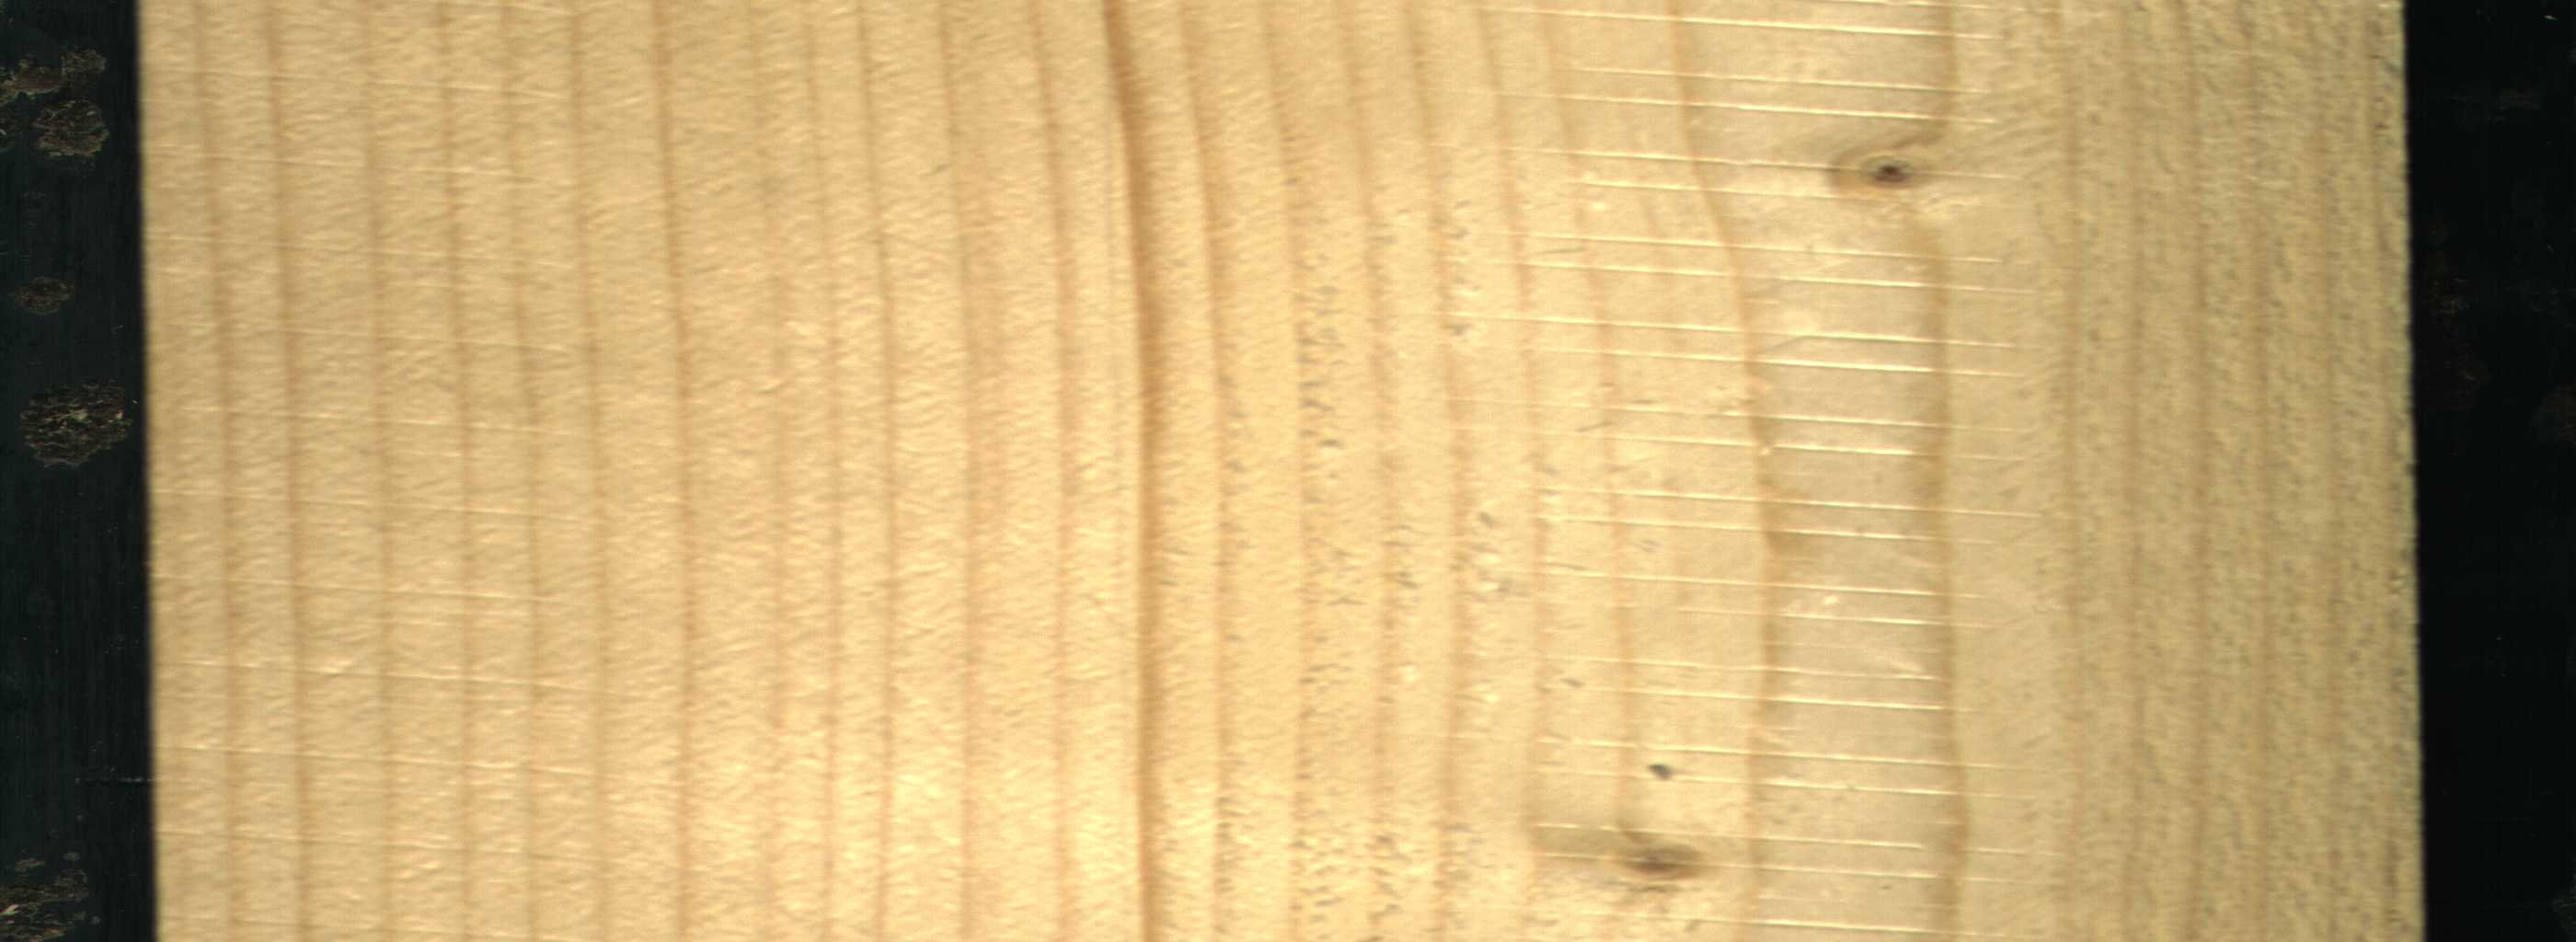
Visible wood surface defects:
Live_Knot
Live_Knot